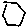
Label: hexagon